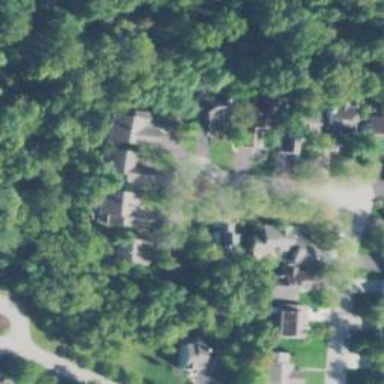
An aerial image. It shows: Shared driveway designated as service road.